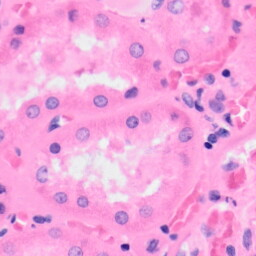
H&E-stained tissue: Kidney